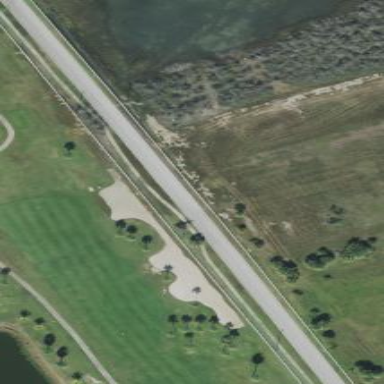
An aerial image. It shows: Sandy area is golf bunker.